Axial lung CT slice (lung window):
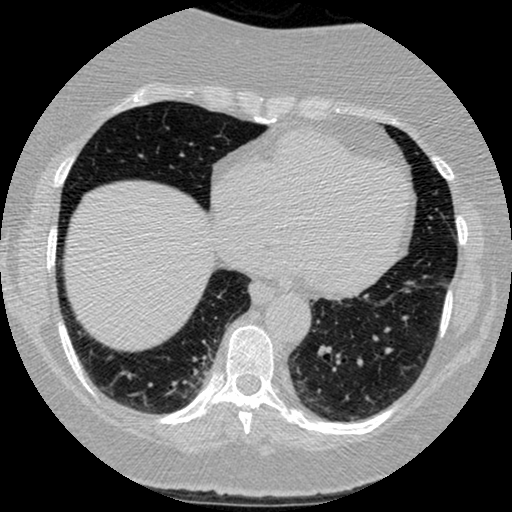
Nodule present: no